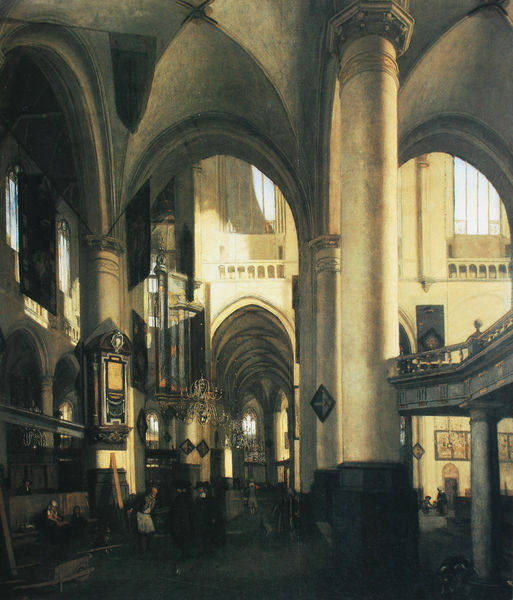
Titel: Innenraum einer Kirche
Künstler: Emanuel de Witte
Standort: Edinburgh
Institution: National Gallery of Scotland
Schlagwörter: schatten, menschen, fenster, frau, licht, säule, säulen, wand, bild, innenraum, kirche, bank, empore, galerie, gewölbe, gemalt, laufgang, dom, altar, kathedrale, kapitell, orgel, chor, gläubige, kreuzgang, epithaph